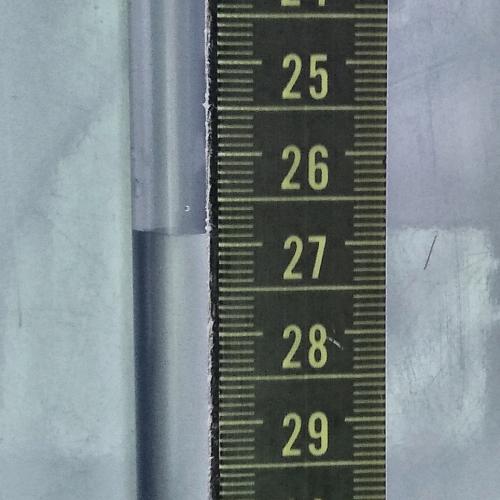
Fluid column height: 26.9 cm